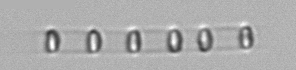
Label: Skeletonema